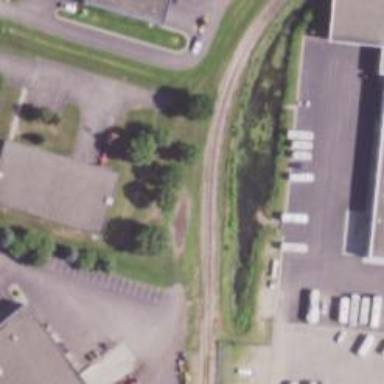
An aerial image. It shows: Rail spur service.